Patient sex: M
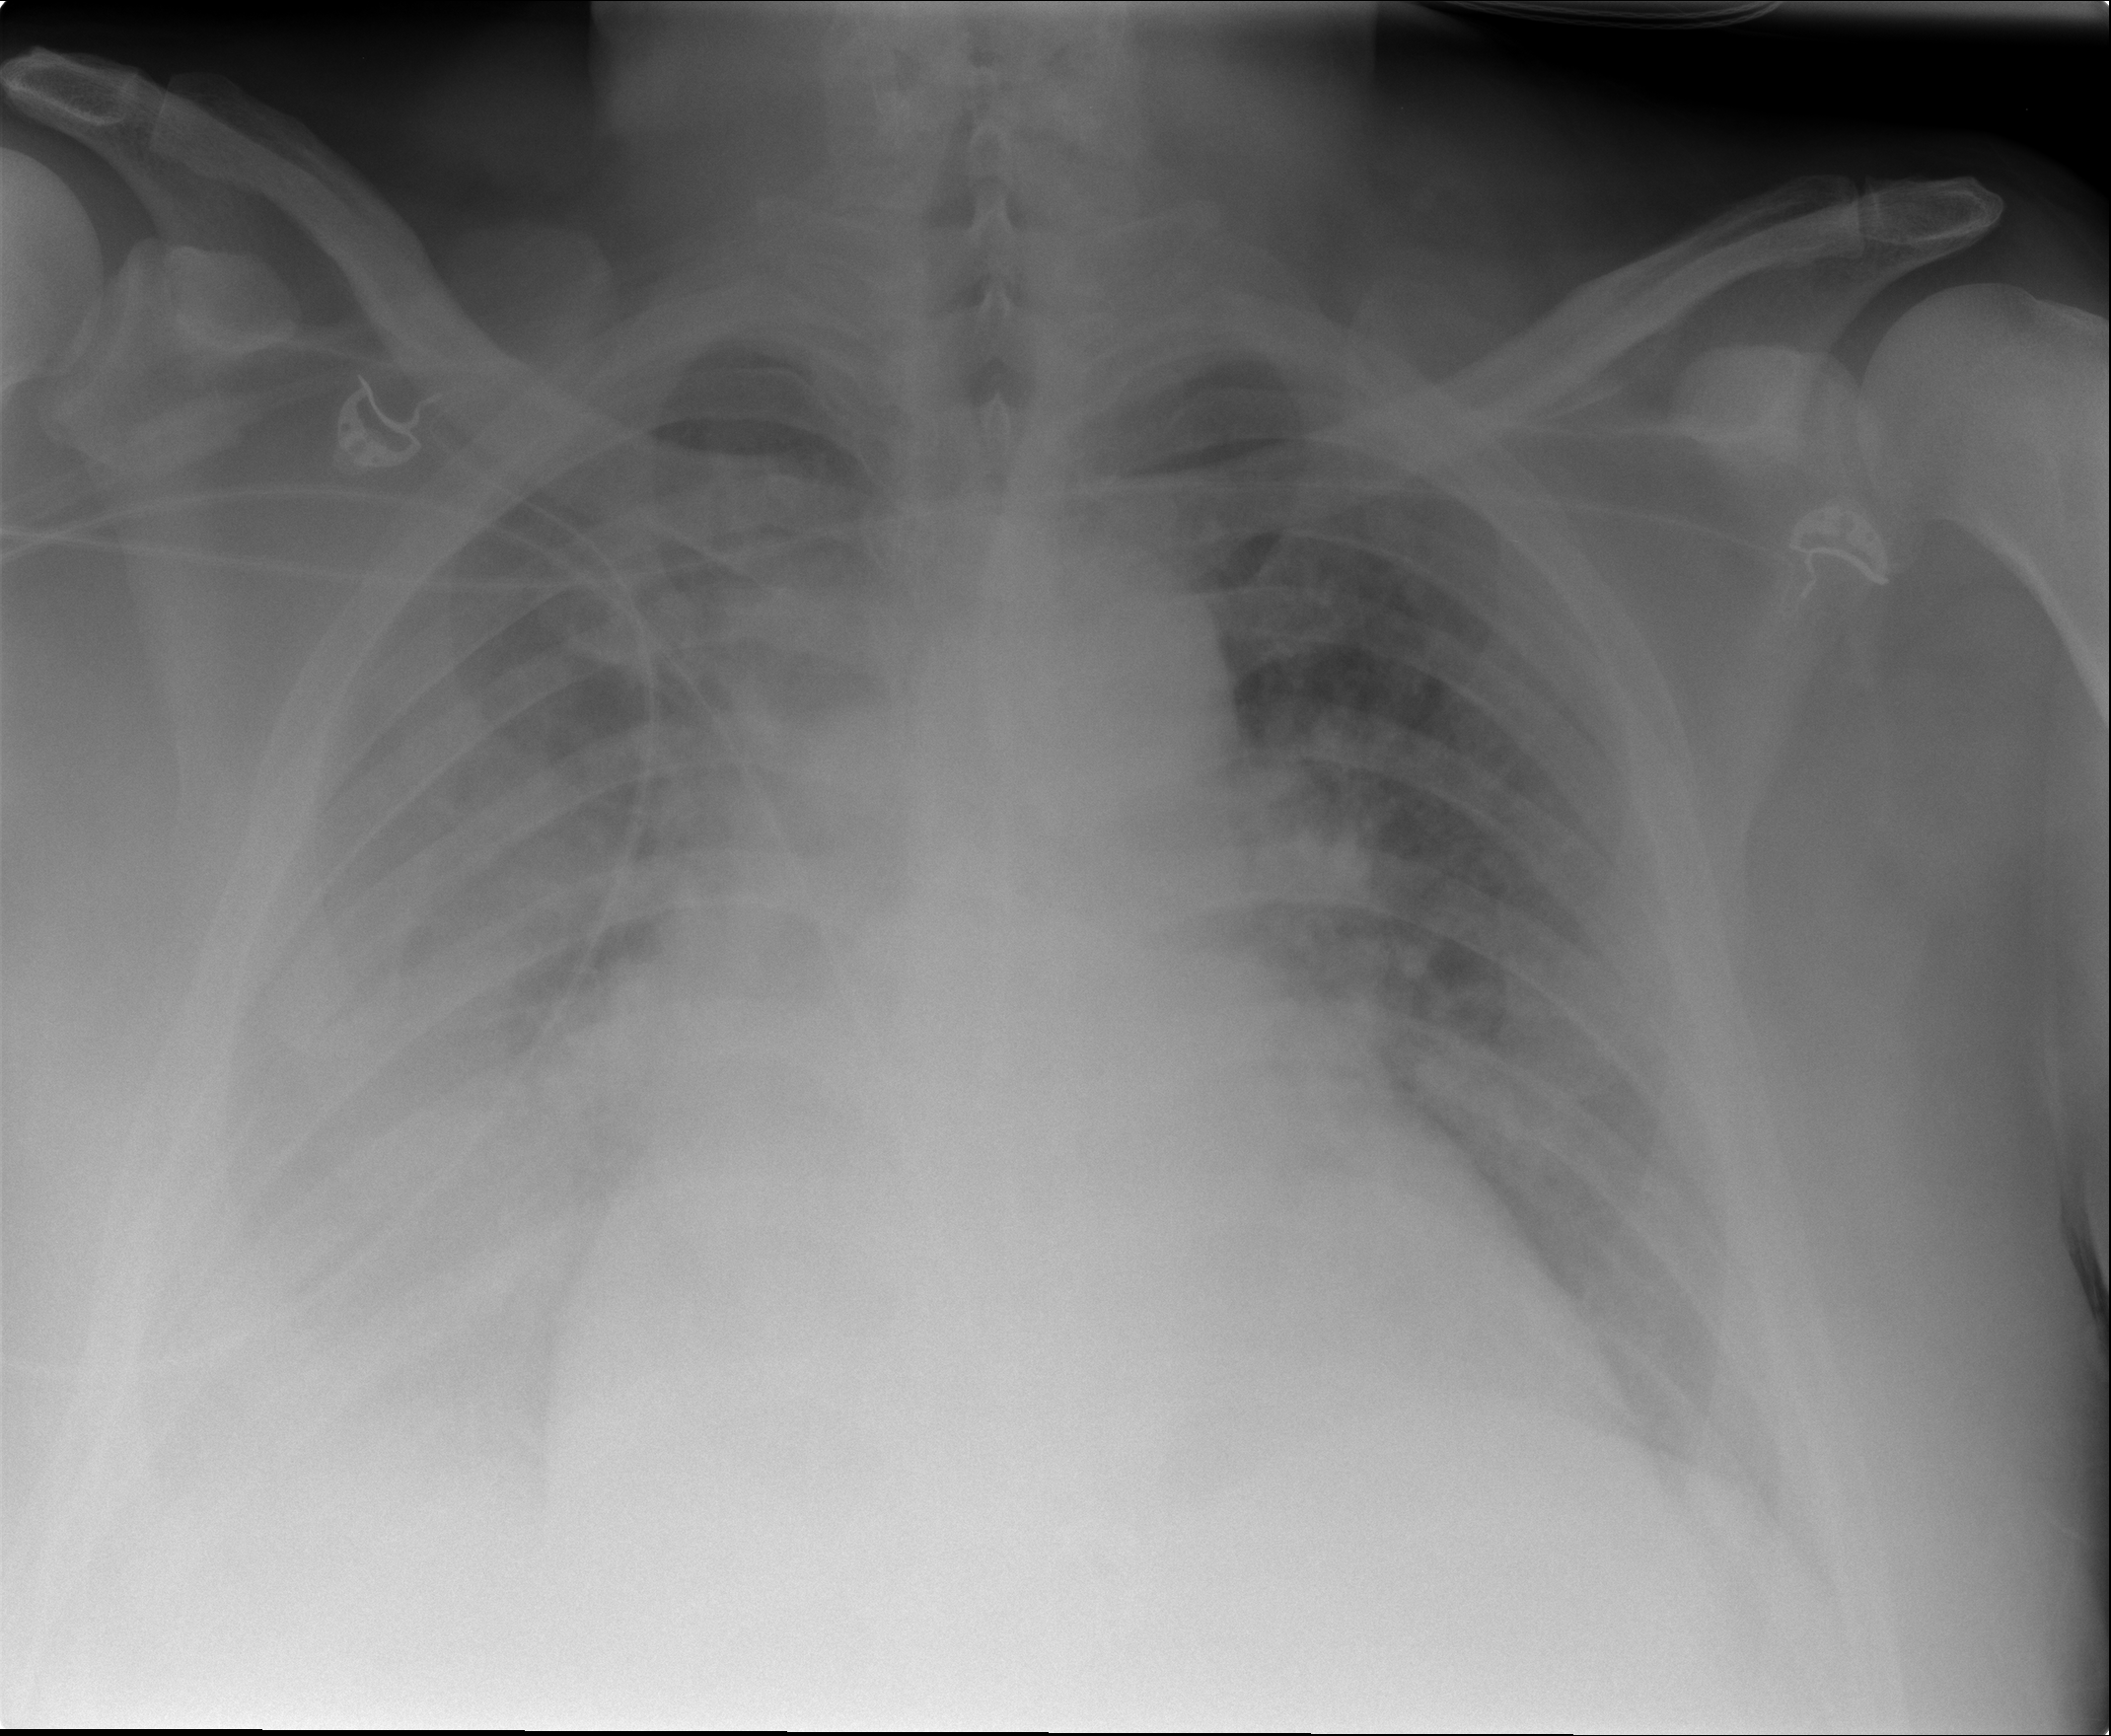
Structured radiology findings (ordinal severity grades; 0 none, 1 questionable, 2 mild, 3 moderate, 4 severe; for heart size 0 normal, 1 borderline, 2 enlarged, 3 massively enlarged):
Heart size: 3
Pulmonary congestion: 2
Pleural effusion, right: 3
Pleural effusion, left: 0
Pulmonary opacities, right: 1
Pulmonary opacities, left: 2
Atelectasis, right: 3
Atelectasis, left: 0